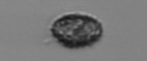
Label: Pseudochattonella_farcimen